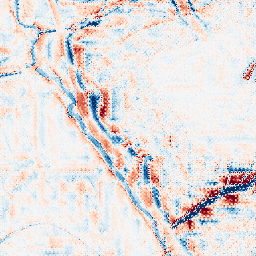
Category: wavelet
Decomposition family: wavelet_reverse_biorthogonal
Decomposition parameters: wavelet: rbio4.4
level: 4
Upsampling method: regularized
Upsampling parameters: scale: 2
lambda_reg: 0.1
Upsampling scale: 2